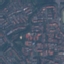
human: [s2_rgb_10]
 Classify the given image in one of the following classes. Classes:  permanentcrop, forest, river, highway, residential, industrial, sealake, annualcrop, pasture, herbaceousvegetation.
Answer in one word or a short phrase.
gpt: Residential